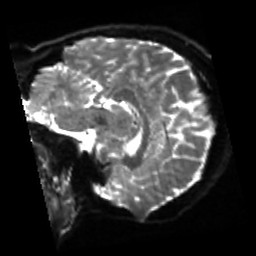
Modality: sbref
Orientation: sagittal
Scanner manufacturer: siemens
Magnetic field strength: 3 T
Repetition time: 4 s
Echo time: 0.0594 s